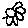
Label: flower